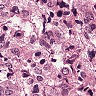
Metastatic tissue present: yes